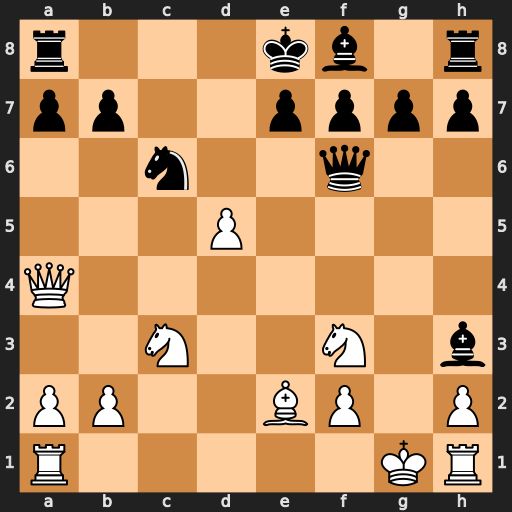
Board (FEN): r3kb1r/pp2pppp/2n2q2/3P4/Q7/2N2N1b/PP2BP1P/R5KR
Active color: w
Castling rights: kq
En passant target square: -
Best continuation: Ne4 Qxb2 Re1